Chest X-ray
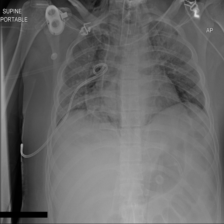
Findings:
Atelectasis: negative
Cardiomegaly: negative
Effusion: negative
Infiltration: negative
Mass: negative
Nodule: negative
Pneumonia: negative
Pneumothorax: negative
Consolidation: negative
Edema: negative
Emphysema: negative
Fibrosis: negative
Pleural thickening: negative
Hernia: negative